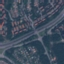
Land use / land cover: Highway